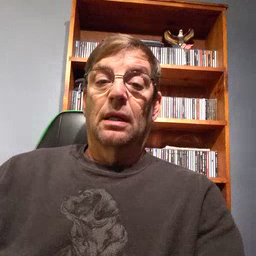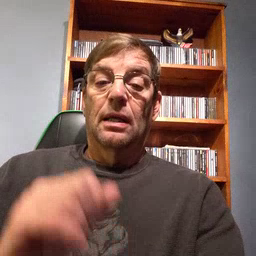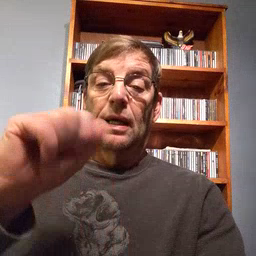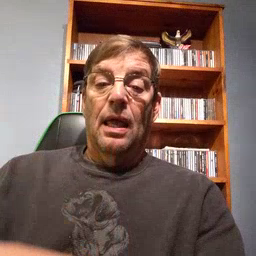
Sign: can